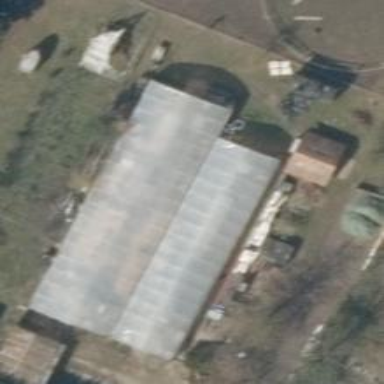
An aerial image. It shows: Greenhouse.